Field crop: tomato
Growth stage: 2
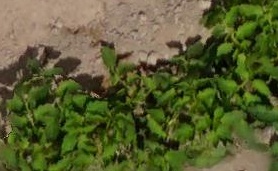
Species: tomato